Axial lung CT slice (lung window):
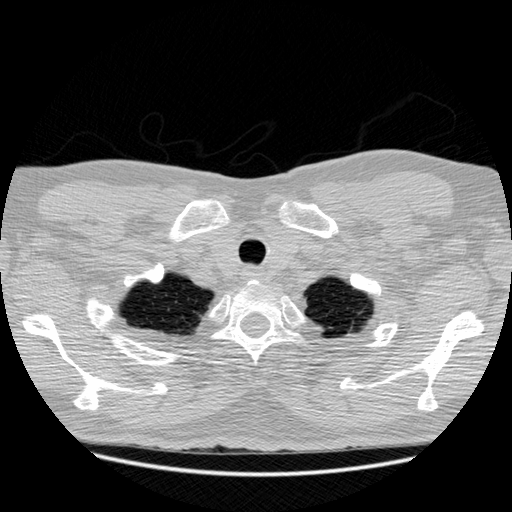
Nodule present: no